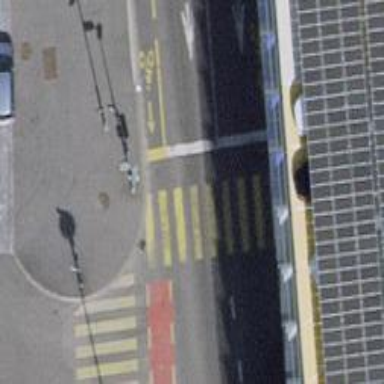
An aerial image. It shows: Road crossing with traffic signals.